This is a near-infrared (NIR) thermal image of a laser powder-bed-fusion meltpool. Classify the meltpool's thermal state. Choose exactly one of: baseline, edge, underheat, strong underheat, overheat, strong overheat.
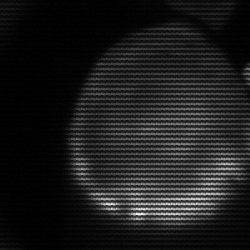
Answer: edge